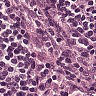
Metastatic tissue present: no